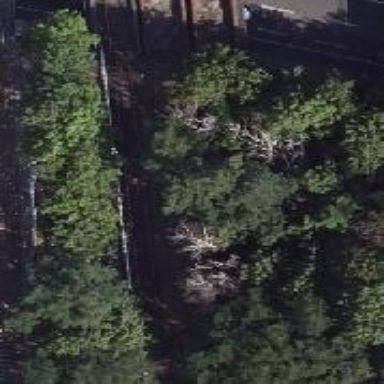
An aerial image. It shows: Disused railway bridge that is part of historic railway.